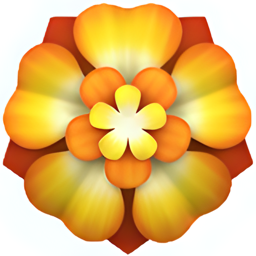
Name: rosette
Emoji: 🏵
Group: Animals & Nature
Sub-group: plant-flower